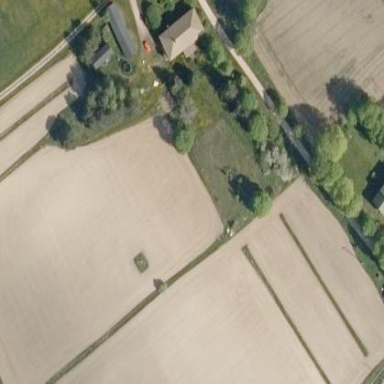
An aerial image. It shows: Farmyard area.